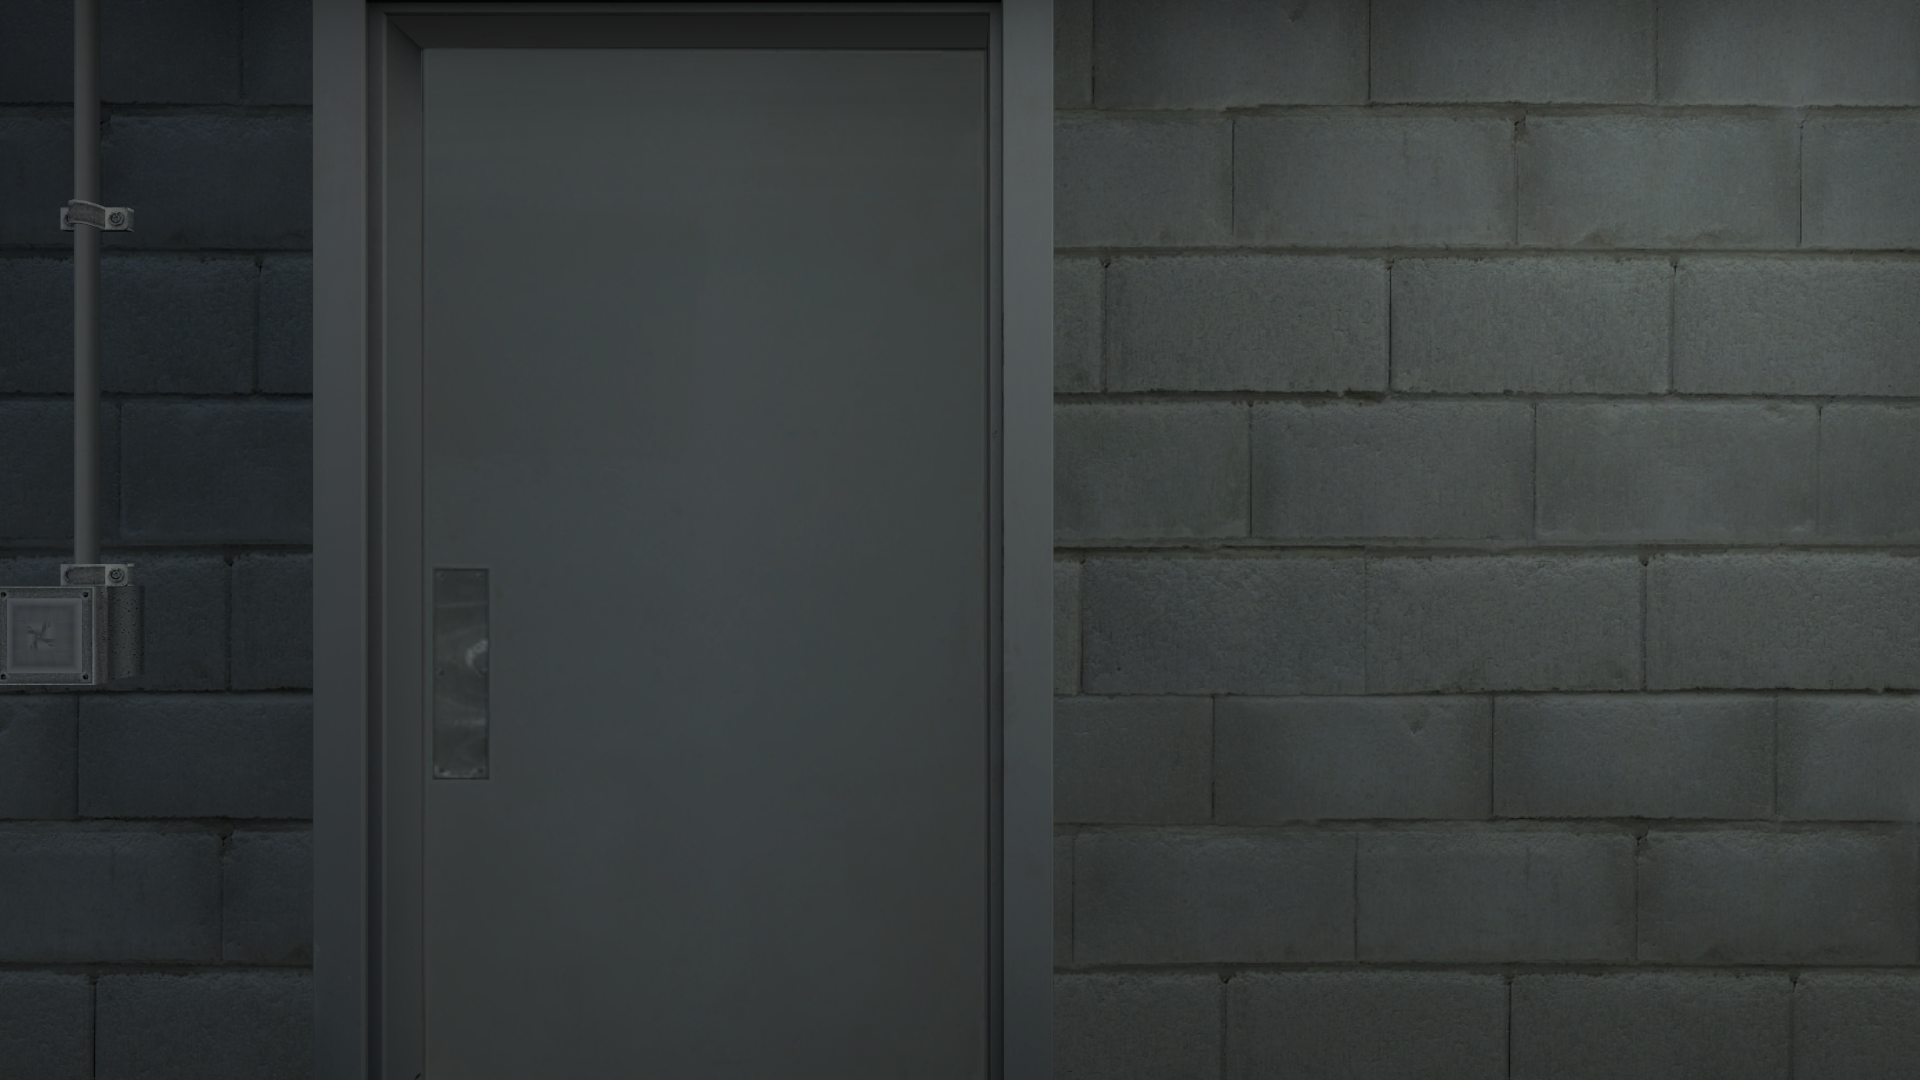
Map: de_vertigo